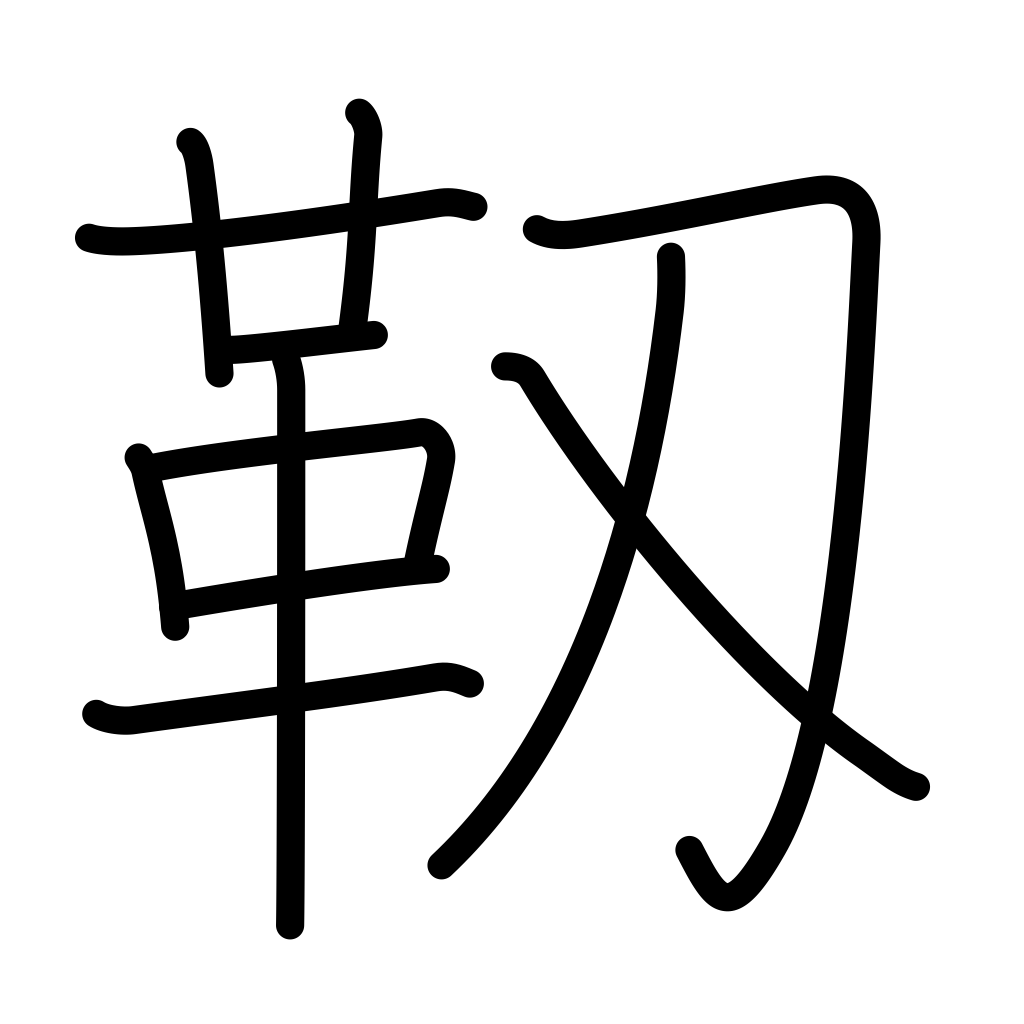
Meaning: soft, pliable, quiver